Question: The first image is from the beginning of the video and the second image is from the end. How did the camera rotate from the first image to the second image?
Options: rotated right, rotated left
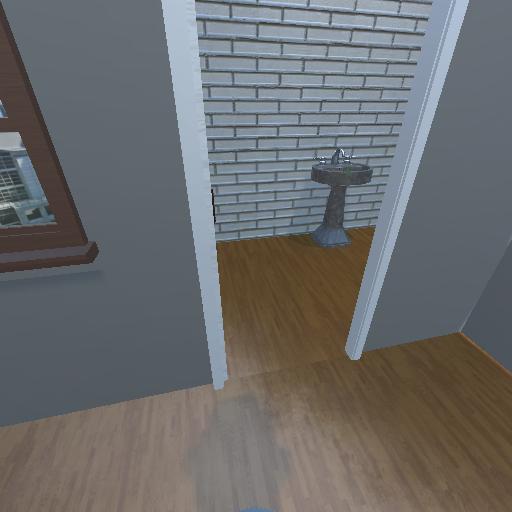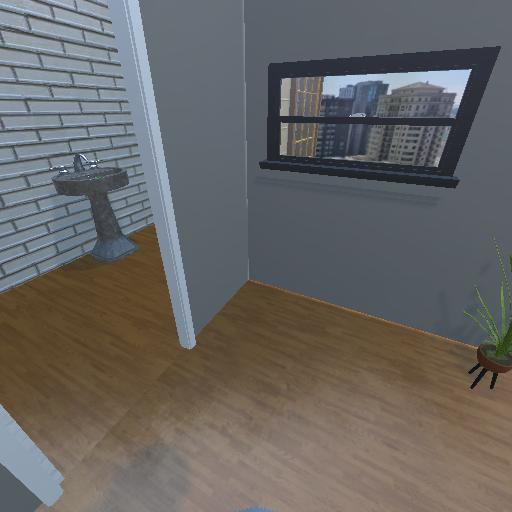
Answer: rotated right